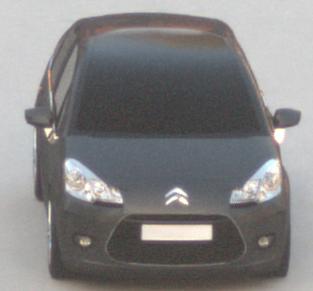
Make: Citroen
Model: C3 1.1
Detailed model: C3 (II)
Model produced from: 2010/01
Model produced until: 2012/03
Doors: 5
Color: gray
Road condition: dry road
Daytime: sunrise or sunset
Contrast: low contrast